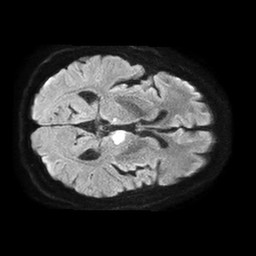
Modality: TRACE
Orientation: axial
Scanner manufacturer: philips
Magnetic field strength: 1.5 T
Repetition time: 4.6 s
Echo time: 0.08631 s